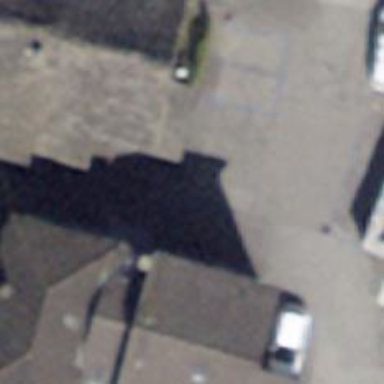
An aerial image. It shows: Alleyway designated as service road.